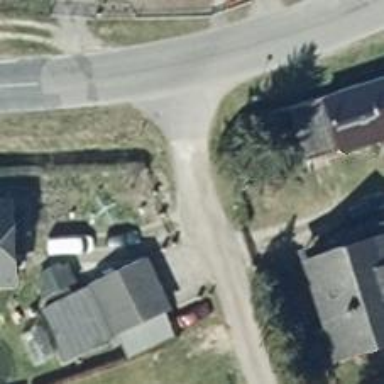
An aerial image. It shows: Residential road.